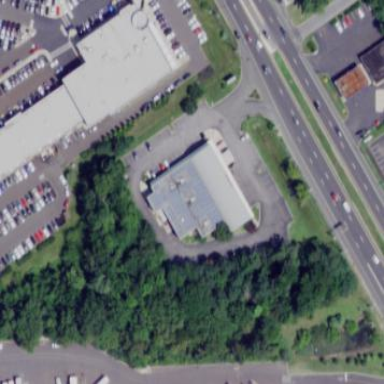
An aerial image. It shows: Building.